Current action and preconditions to check: trajectory_clear

Your task: For each precondition in the list above, predict whether it will hold at this action.

Consider the current scene as observed from the mobile robot's camera, and analyze the predicted future states of all dynamic agents (e.g., people, animals, vehicles, or any moving entities) within the NEXT SECOND.

IMPORTANT: Only answer "very likely" if you are absolutely certain—based on strong, clear evidence—that a dynamic agent will violate the precondition in the predicted future state. Do NOT answer "very likely" for unlikely, ambiguous, or low-probability risks.

Ask yourself for each precondition: Is there a high probability, with clear and convincing evidence, that the predicted future states of any dynamic agent will interfere with the predicted future state of the currently executing action within the NEXT SECOND, causing that precondition to fail?

Assess the risk level based on these predictions. Use "likely" or "very likely" if motions create a clear risk of interference.

Use "neutral" or "improbable" if agents are nearby but their predicted paths are clearly diverging or non-conflicting.

Failure Risk Categories: "very improbable", "improbable", "neutral", "likely", "very likely"

Answer Format: Output ONLY the probability_of_failure value from these categories: "very improbable", "improbable", "neutral", "likely", "very likely"

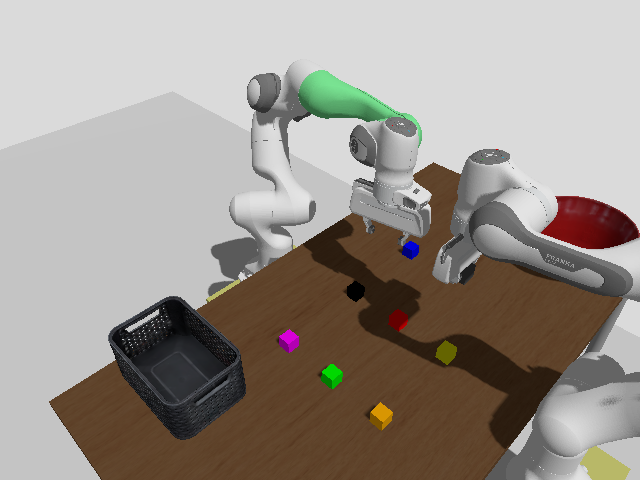

Answer: neutral